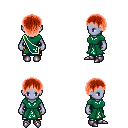
a pixel art fantasy rpg character, female body template, dark elf, purple skin, sash dress, gold greaves, red plain hairstyle, metal boots, four views (front, back, left, right), 2x2 character sprite sheet, small pixel art, hard edges, no anti-aliasing